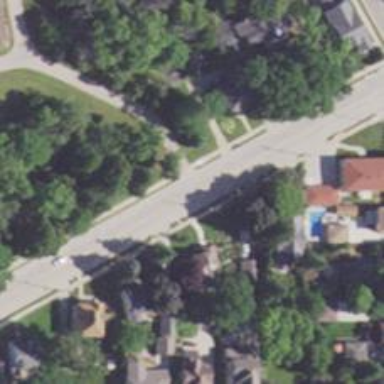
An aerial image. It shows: Secondary road with separate sidewalk.